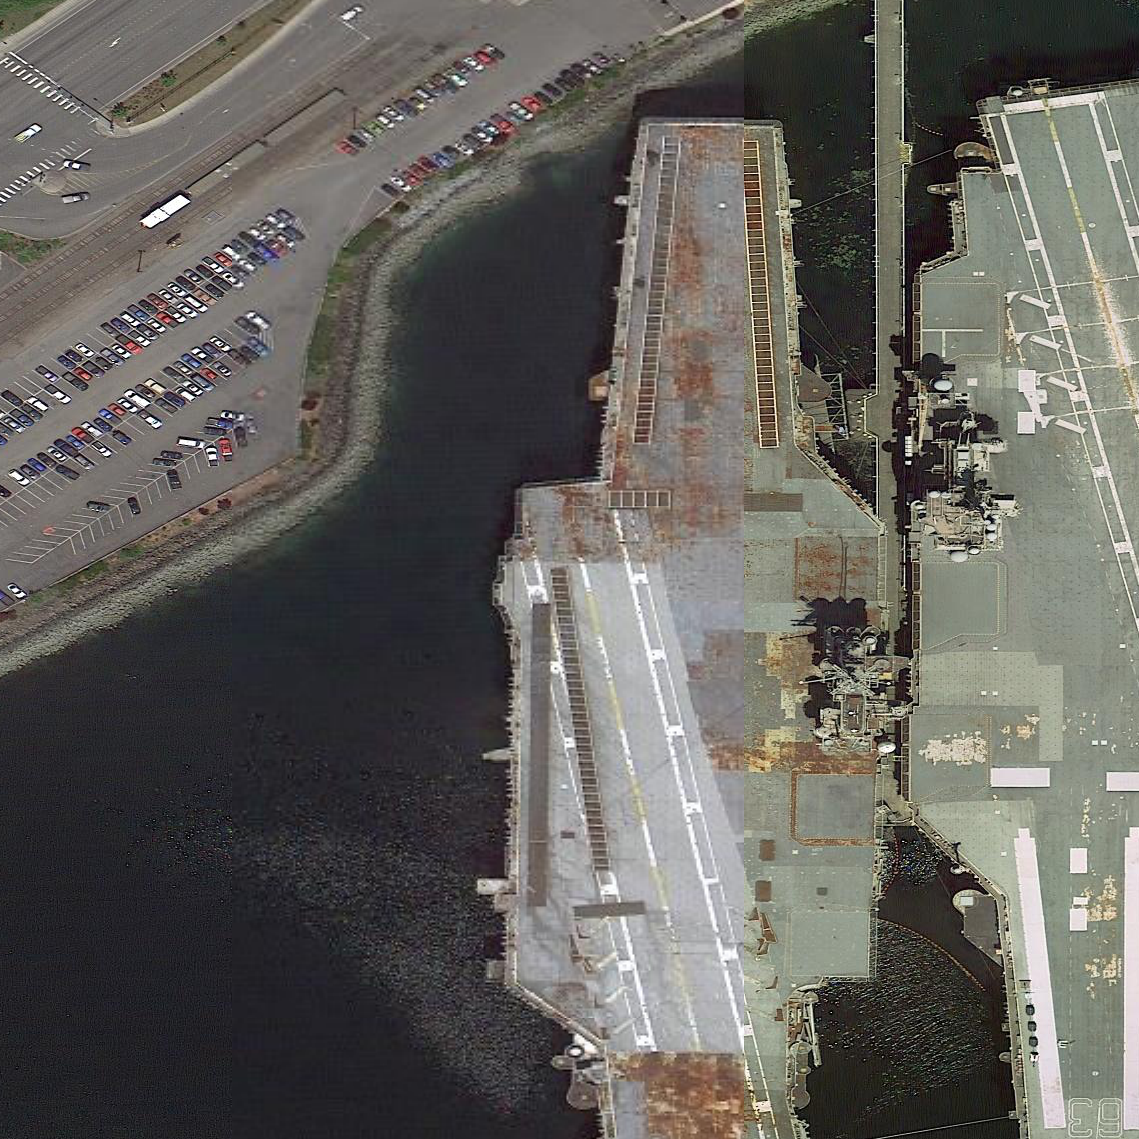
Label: aircraft_carrier